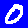
Digit: 0